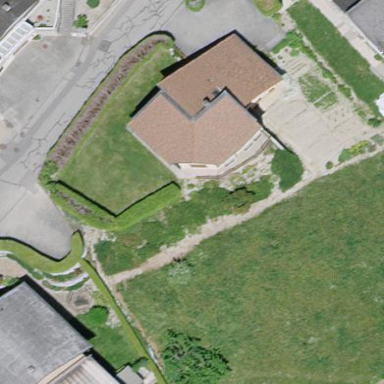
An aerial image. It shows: Hipped roof house.